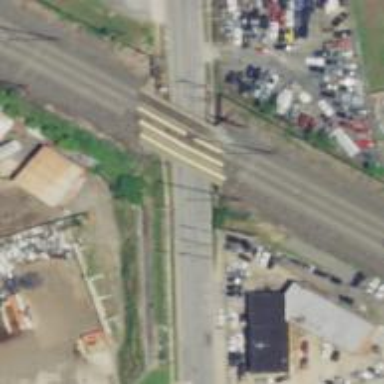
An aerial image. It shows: Bridge over railway with electrified contact lines.